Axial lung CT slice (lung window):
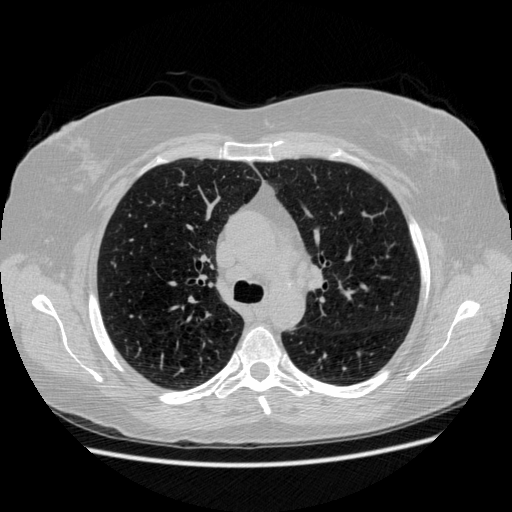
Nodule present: no